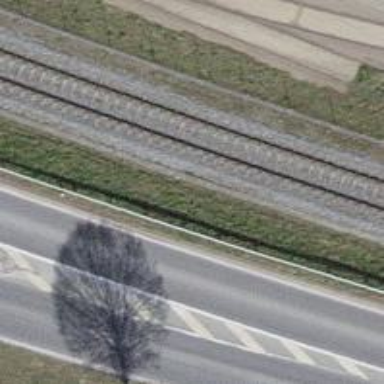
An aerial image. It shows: Single-track electrified railway with contact line.